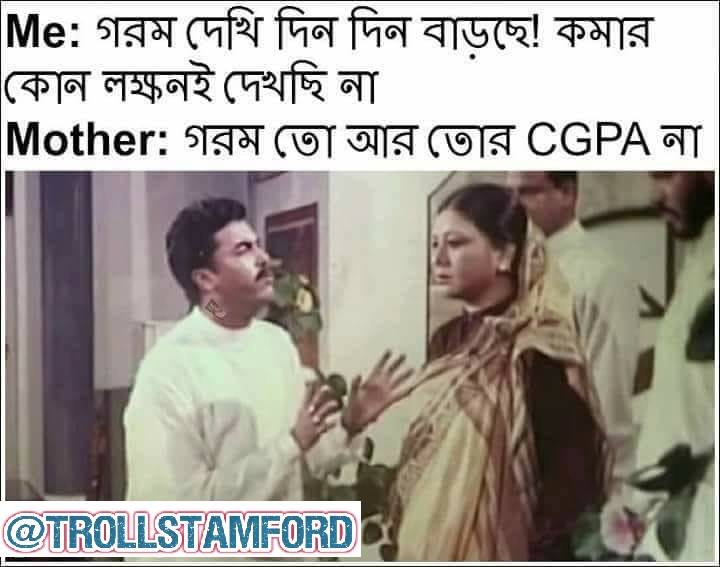
Caption: Me :  গরম দেখি দিন দিন বাড়ছে !  কমার কোন লক্ষনই দেখছি না   Mother :  গরম তো আর তোর CGPA না
Label: non-hate